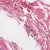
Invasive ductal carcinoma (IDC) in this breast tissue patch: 0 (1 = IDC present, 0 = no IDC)